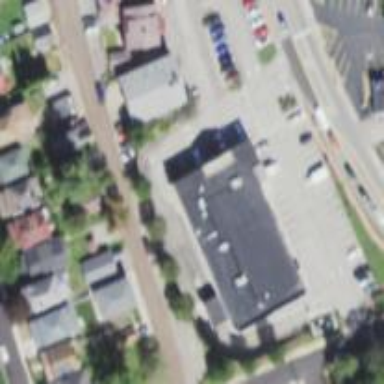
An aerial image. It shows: Pharmacy providing healthcare services.